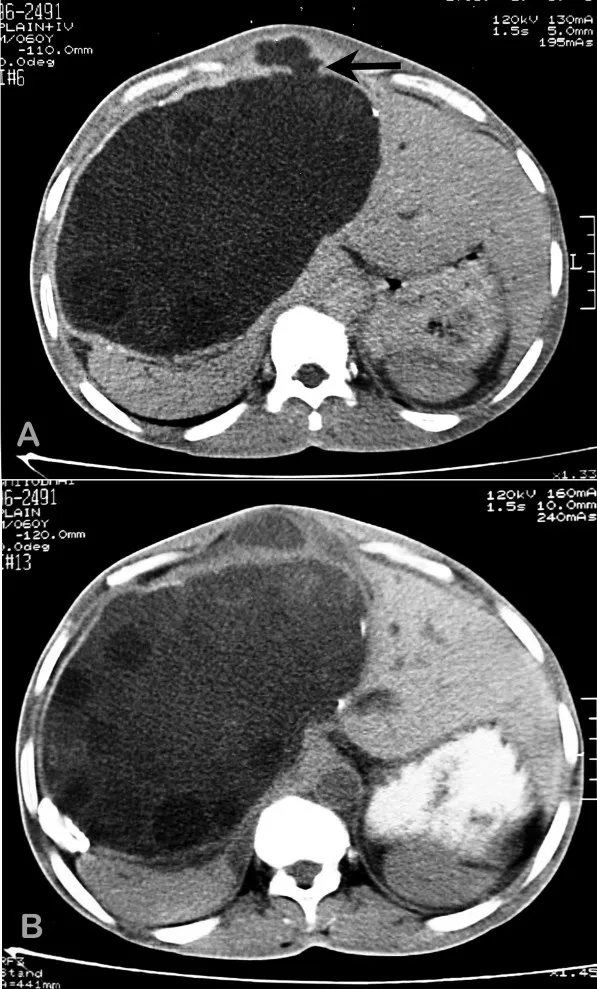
A) & B) Axial spiral CT scan of abdomen through two different levels showing a hydatid cyst in the left lobe (Segments V, VI, VII, VIII) with a cystic projection anteriorly.
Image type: radiology (ct)